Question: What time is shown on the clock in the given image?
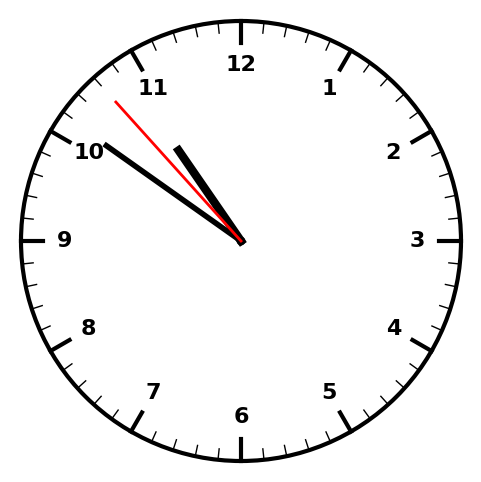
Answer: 10:50:53